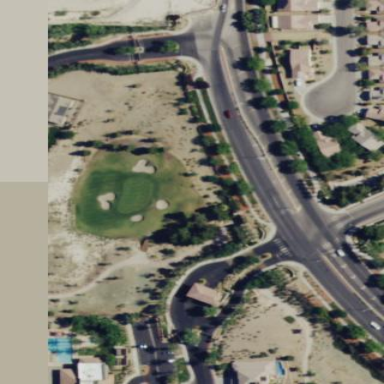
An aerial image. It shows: Rough grassy area used for golf.